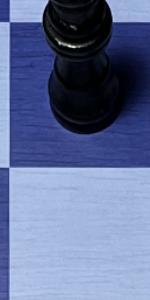
Label: Empty